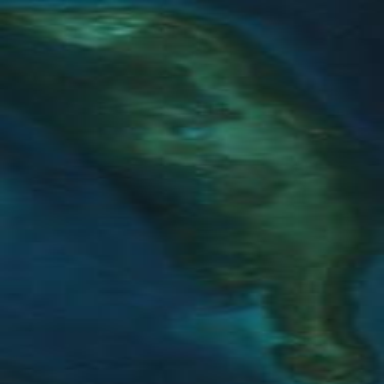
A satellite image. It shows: Beautiful reef in its natural habitat.